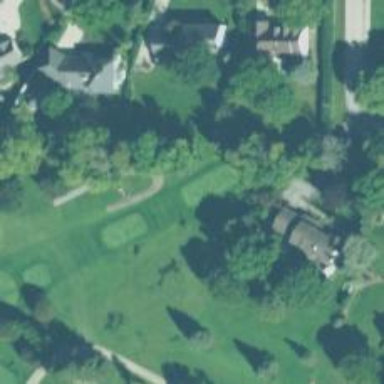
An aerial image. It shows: Grassy area designated as golf tee.